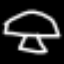
Label: mushroom